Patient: sex F, age 68
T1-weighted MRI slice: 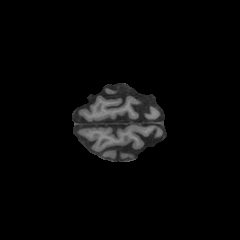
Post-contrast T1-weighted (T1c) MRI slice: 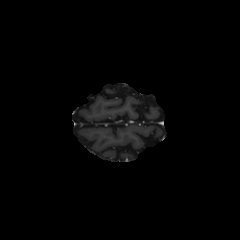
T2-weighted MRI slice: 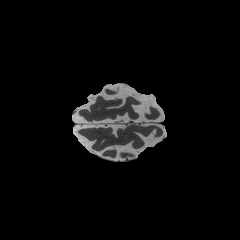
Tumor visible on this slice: no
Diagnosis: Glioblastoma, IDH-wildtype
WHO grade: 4